Current action and preconditions to check: path_clear

Your task: For each precondition in the list above, predict whether it will hold at this action.

Consider the current scene as observed from the mobile robot's camera, and analyze the predicted future states of all dynamic agents (e.g., people, animals, vehicles, or any moving entities) within the NEXT SECOND.

IMPORTANT: Only answer "very likely" if you are absolutely certain—based on strong, clear evidence—that a dynamic agent will violate the precondition in the predicted future state. Do NOT answer "very likely" for unlikely, ambiguous, or low-probability risks.

Ask yourself for each precondition: Is there a high probability, with clear and convincing evidence, that the predicted future states of any dynamic agent will interfere with the predicted future state of the currently executing action within the NEXT SECOND, causing that precondition to fail?

Assess the risk level based on these predictions. Use "likely" or "very likely" if motions create a clear risk of interference.

Use "neutral" or "improbable" if agents are nearby but their predicted paths are clearly diverging or non-conflicting.

Failure Risk Categories: "very improbable", "improbable", "neutral", "likely", "very likely"

Answer Format: Output ONLY the probability_of_failure value from these categories: "very improbable", "improbable", "neutral", "likely", "very likely"

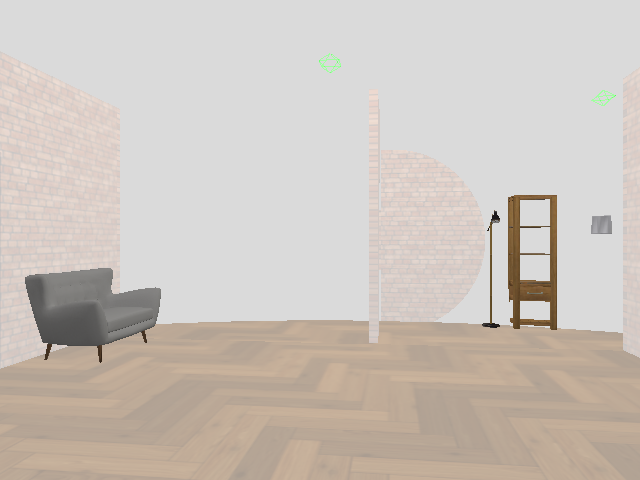

Answer: very improbable